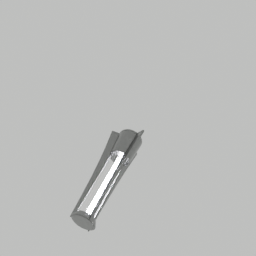
Label: lighting